Question: i created an application on Eclipse and project shows like this :

and in console error text is:
C:\Users\shforoozan\workspace\MyTestApp\res\values-v14\styles.xml:8: error: Error retrieving parent for item: No resource found that matches the given name 'Theme.AppCompat.Light.DarkActionBar'.
C:\Users\shforoozan\workspace\MyTestApp\res\values-v11\styles.xml:7: error: Error retrieving parent for item: No resource found that matches the given name 'Theme.AppCompat.Light'.
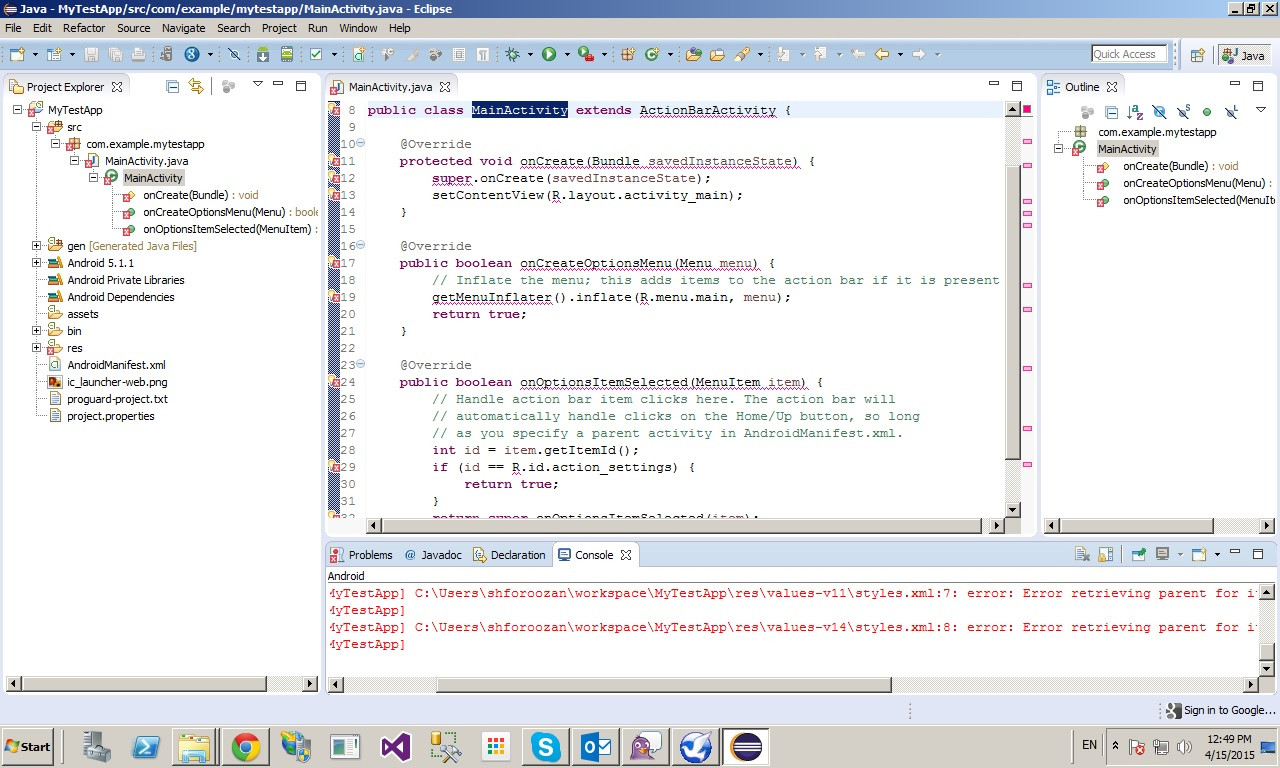
Answer: Go to Help menu, and than install Android SDK.